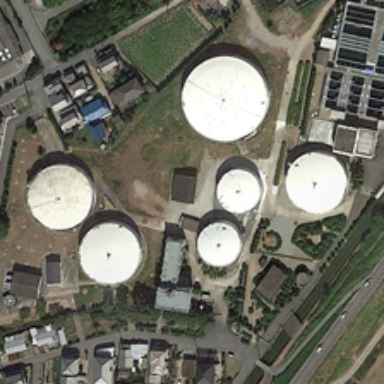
Several white storage tanks are surrounded by some buildings .